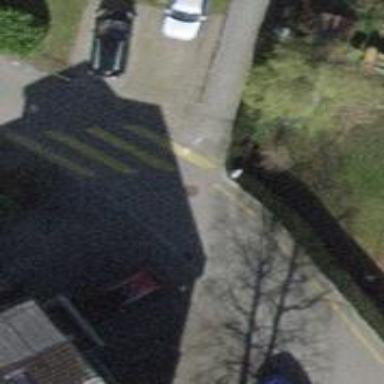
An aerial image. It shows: Zebra crossing on the road.